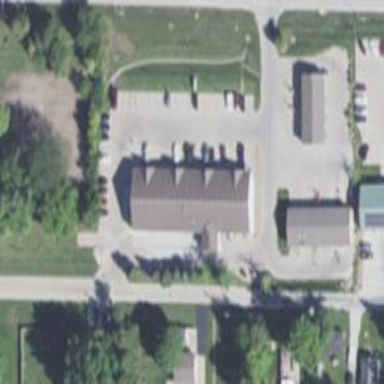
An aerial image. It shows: Post office.